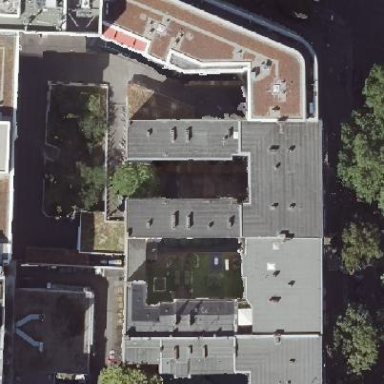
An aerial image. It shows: Residential building with flat roof.